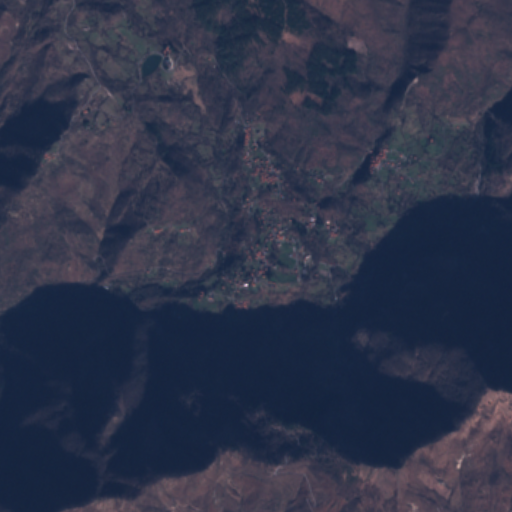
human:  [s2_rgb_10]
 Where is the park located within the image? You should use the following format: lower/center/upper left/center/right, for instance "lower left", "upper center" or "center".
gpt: The park is located in the center of the image.
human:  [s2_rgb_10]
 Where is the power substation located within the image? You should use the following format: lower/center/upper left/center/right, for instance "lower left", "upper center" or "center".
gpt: The power substation is located in the center of the image.
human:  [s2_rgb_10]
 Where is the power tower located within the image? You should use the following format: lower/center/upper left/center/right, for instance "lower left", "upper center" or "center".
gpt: There is no power tower in the image.